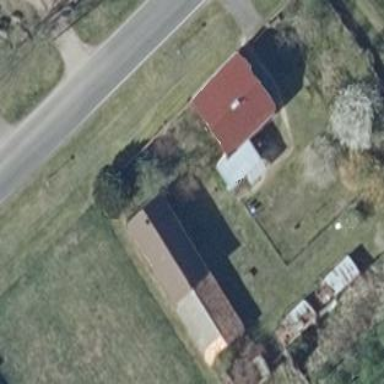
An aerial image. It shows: Shed building.